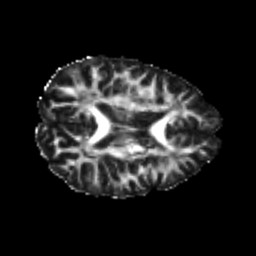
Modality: FA
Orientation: axial
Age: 24
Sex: female
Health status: healthy
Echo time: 0.074 s